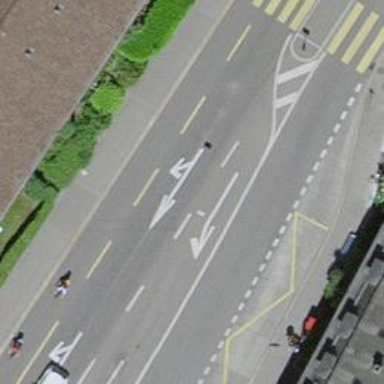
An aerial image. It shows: Secondary road with asphalt surface. There is separate sidewalk and shared cycle lane.